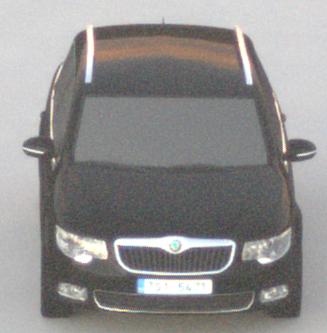
Make: Skoda
Model: Superb Combi 1.4 TSI
Detailed model: Superb (II) Combi
Model produced from: 2010/01
Model produced until: 2011/10
Doors: 5
Color: black
Road condition: dry road
Daytime: sunrise or sunset
Contrast: low contrast